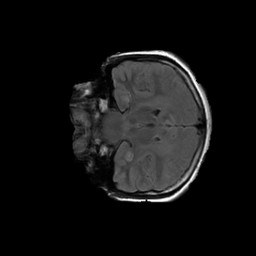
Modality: FLAIR
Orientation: coronal
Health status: ill
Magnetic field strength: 3 T